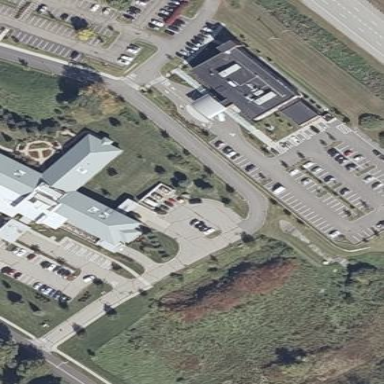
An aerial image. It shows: Hospital building used as office.